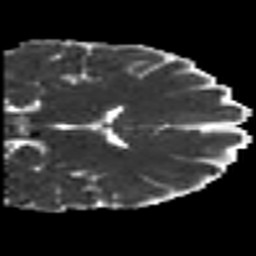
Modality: MD
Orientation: coronal
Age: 33
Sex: female
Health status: healthy
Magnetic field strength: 3 T
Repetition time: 7 s
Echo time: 0.0926 s